Question: I am coding . I am expert in coding emails for desktop etc. and this email renders perfectly in all email clients and browsers, but I have to make it perfect for mobiles. My code structure is as follows:
'''
<table>
<tr>
<td width="200"> <table>complete left table </table></td>
<td width="200"> <table>complete middle table </table></td>
<td width="200"> <table>complete right table </table></td>
</tr>
</table>
'''
To make it good for mobiles , can someone refer me related tutorial that . Please see attached image, left is for desktops, right is for Mobiles:

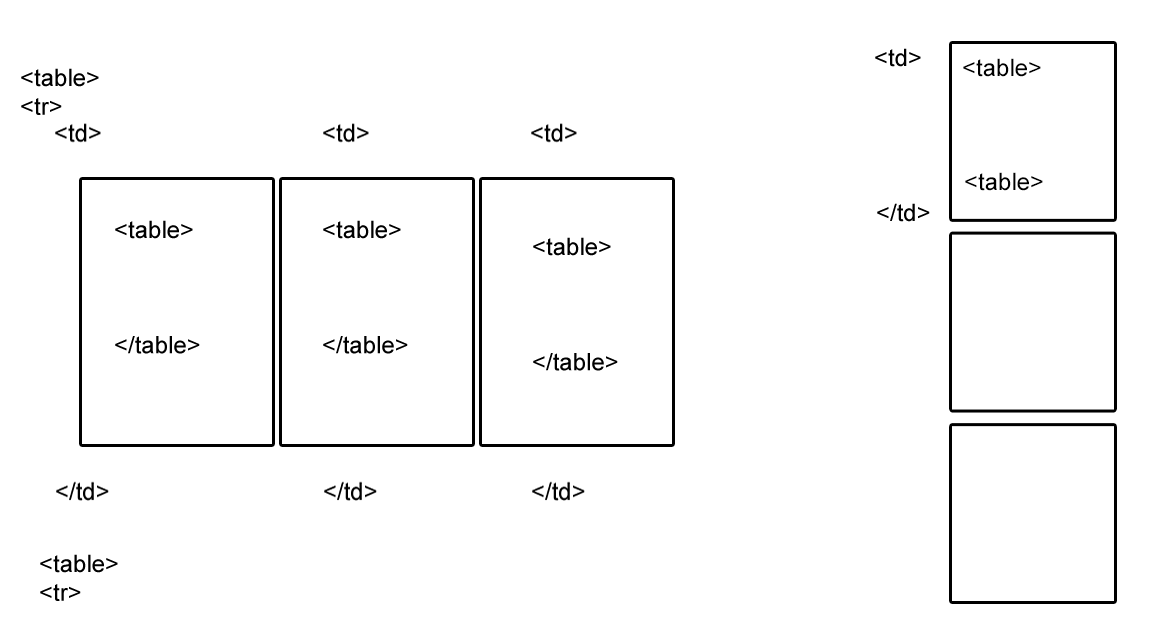
Answer: Update: This answer has a <URL> including responsive design links
Here are some resources on responsive design:
- <URL>
And here is a good template to get you started:
- <URL>